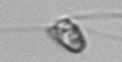
Label: flagellate_morphotype1